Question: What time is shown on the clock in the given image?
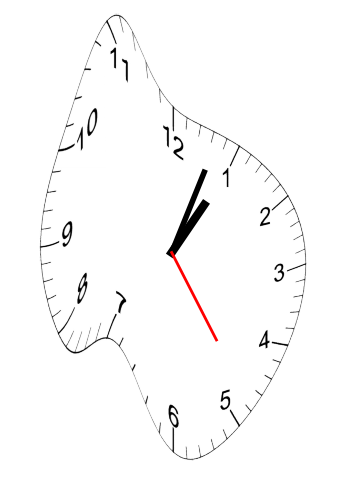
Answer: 01:03:24